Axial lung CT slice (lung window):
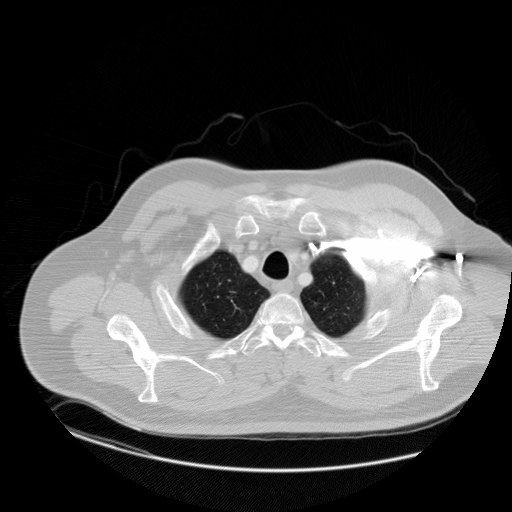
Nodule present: no